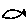
Label: fish